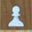
Piece: wP